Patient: sex M, age 69
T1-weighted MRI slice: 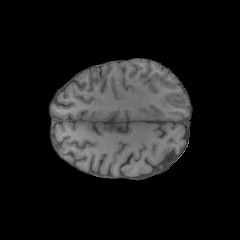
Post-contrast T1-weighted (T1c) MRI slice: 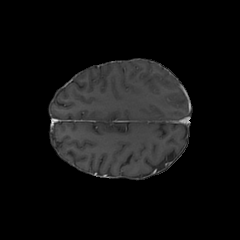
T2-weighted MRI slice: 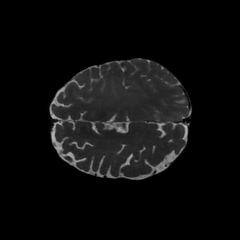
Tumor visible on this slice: yes
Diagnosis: Glioblastoma, IDH-wildtype
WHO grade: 4